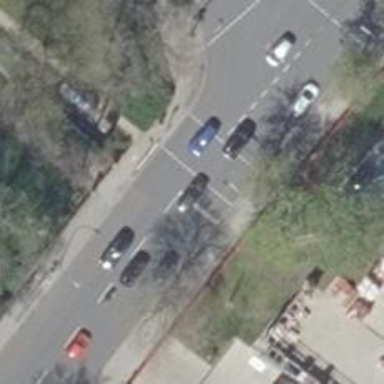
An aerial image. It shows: Road with traffic signals controlling the flow of traffic.